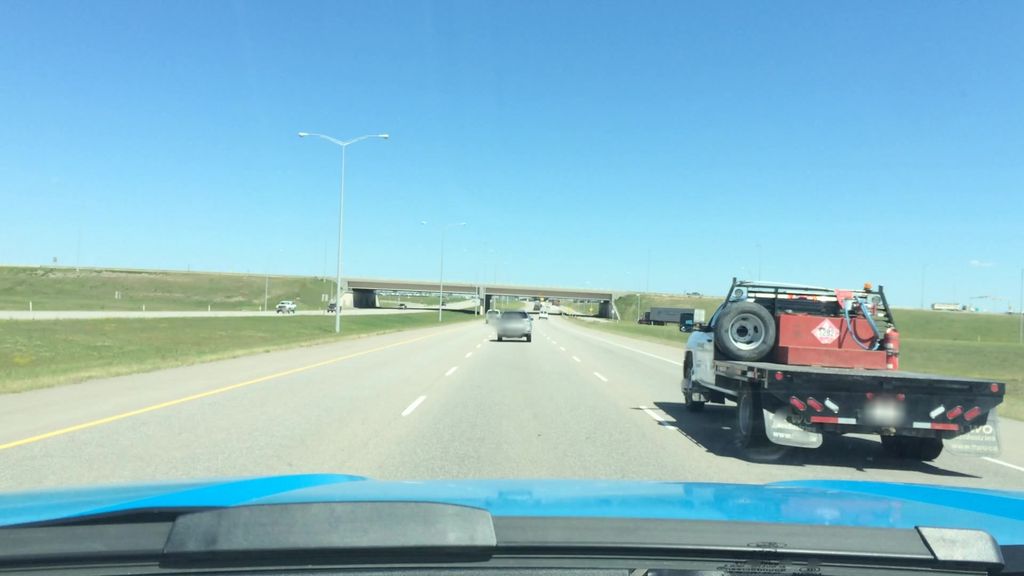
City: calgary